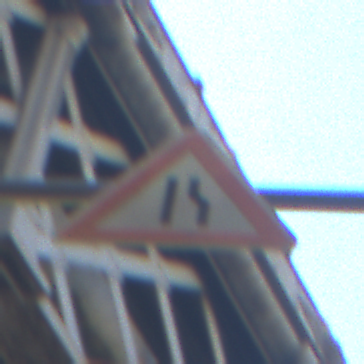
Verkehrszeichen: EinseitigVerengteFahrbahnRechts
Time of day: Midday
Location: Outdoor (Urban)
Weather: Clear
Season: NotSpecified
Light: Natural